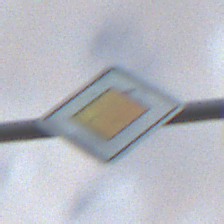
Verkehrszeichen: Vorfahrtsstrasse
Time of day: Night
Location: Outdoor (Nature)
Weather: Overcast
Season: NotSpecified
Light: Artificial